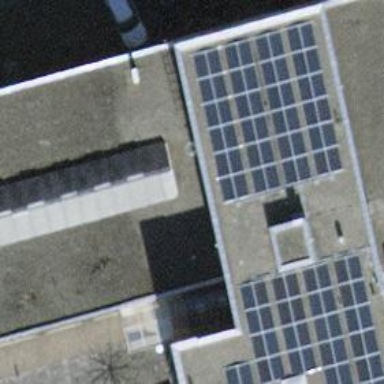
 consisting of solar photovoltaic panels."